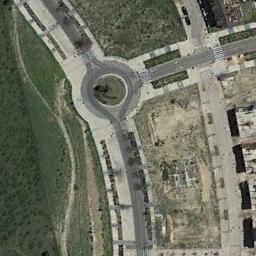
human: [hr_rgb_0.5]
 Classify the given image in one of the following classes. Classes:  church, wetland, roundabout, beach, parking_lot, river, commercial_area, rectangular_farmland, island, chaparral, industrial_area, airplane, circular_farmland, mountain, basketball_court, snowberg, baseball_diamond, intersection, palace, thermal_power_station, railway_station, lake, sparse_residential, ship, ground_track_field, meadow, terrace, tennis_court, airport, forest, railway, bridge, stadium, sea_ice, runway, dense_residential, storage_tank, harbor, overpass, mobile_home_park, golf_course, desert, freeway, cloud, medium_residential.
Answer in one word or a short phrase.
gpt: roundabout